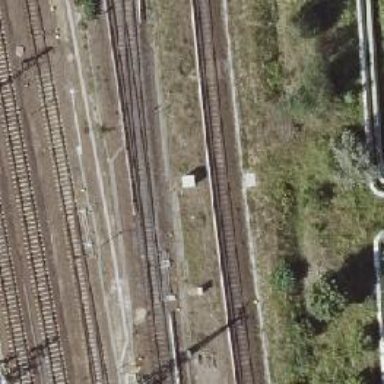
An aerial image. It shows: Railway signal.